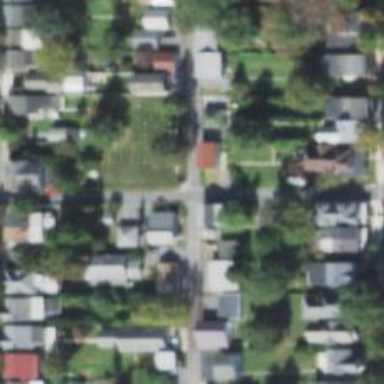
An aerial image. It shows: Alley classified as service road.